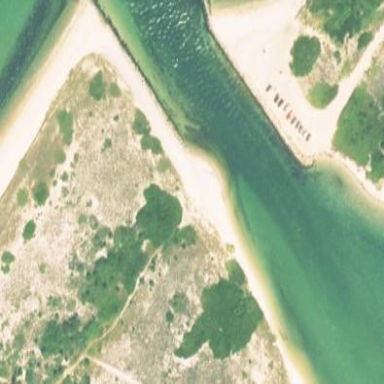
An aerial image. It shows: Breakwater constructed of rocks.